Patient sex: M
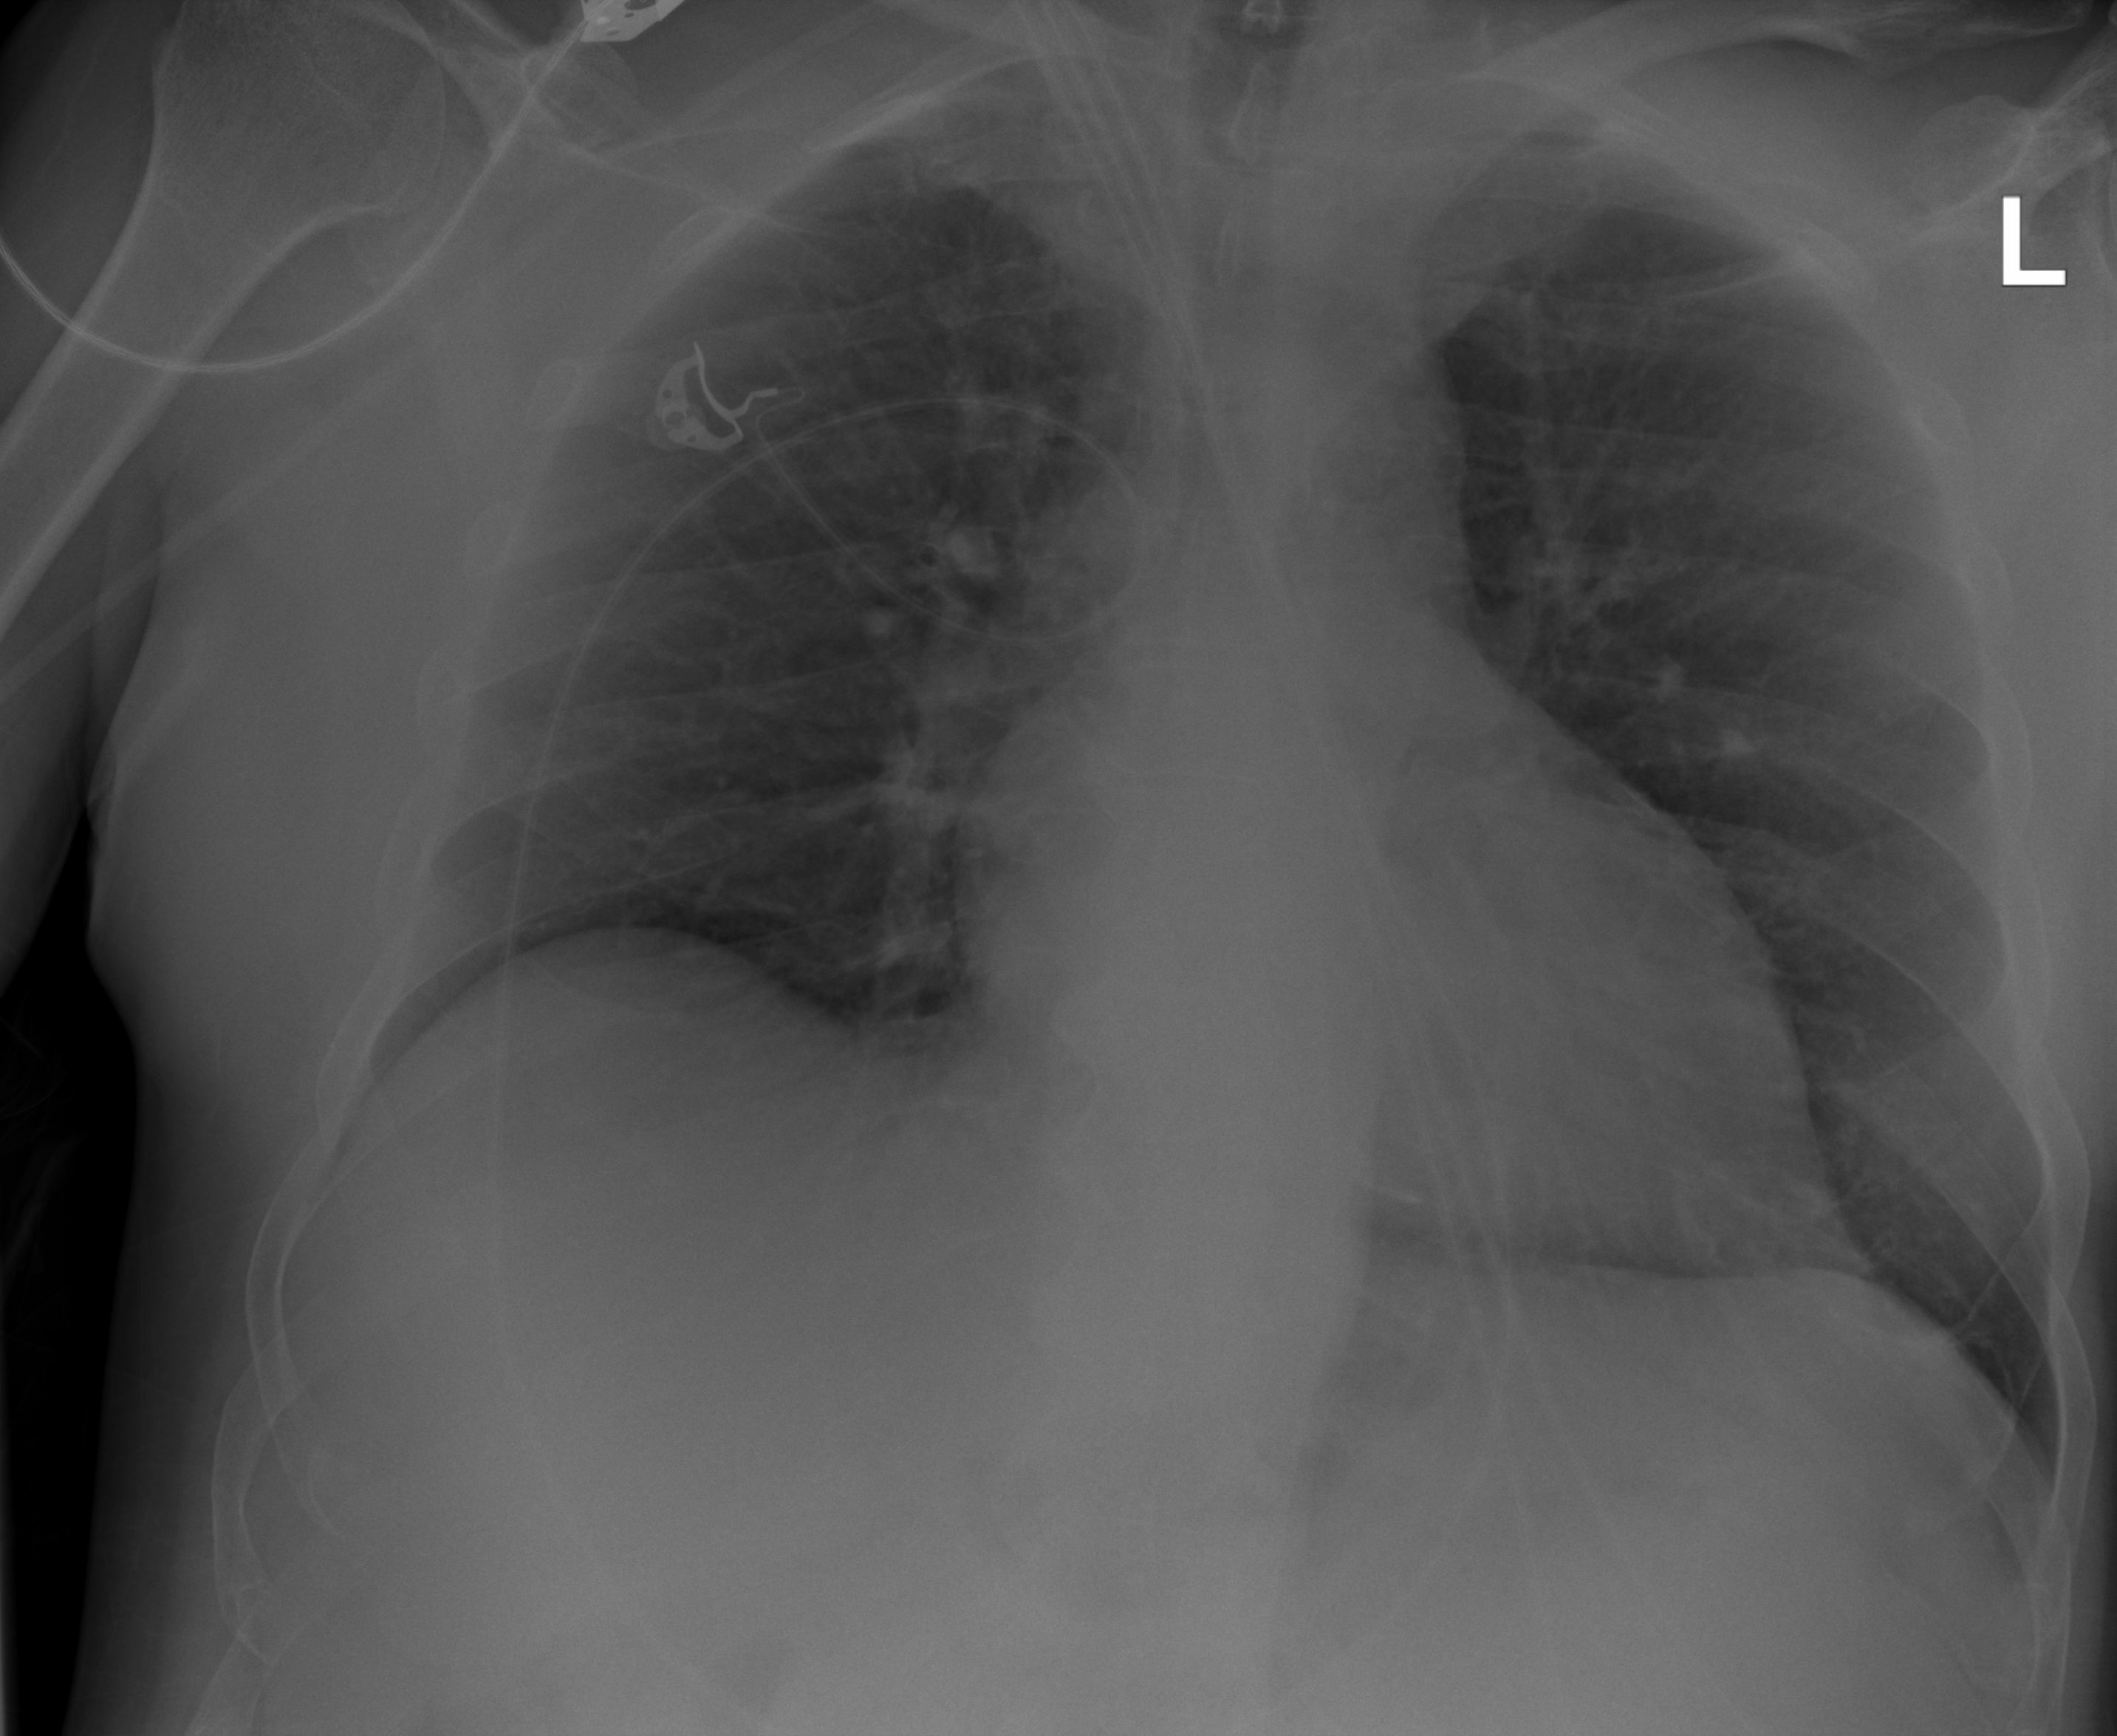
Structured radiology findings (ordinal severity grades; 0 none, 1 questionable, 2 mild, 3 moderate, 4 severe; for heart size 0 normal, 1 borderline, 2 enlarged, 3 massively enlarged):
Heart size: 0
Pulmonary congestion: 1
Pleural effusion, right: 0
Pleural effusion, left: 0
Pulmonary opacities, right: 0
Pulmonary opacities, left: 0
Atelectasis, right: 0
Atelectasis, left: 0